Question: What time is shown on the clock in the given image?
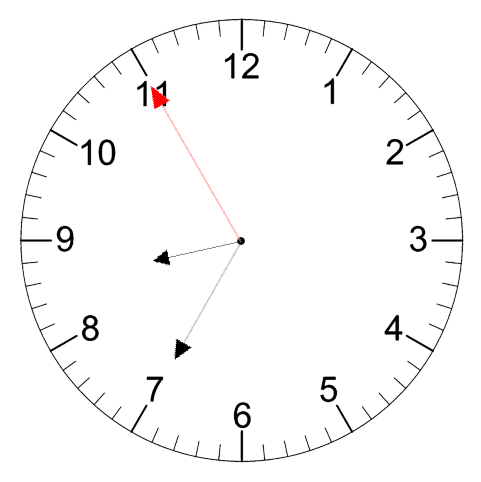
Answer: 08:34:55